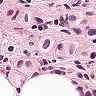
Metastatic tissue present: yes